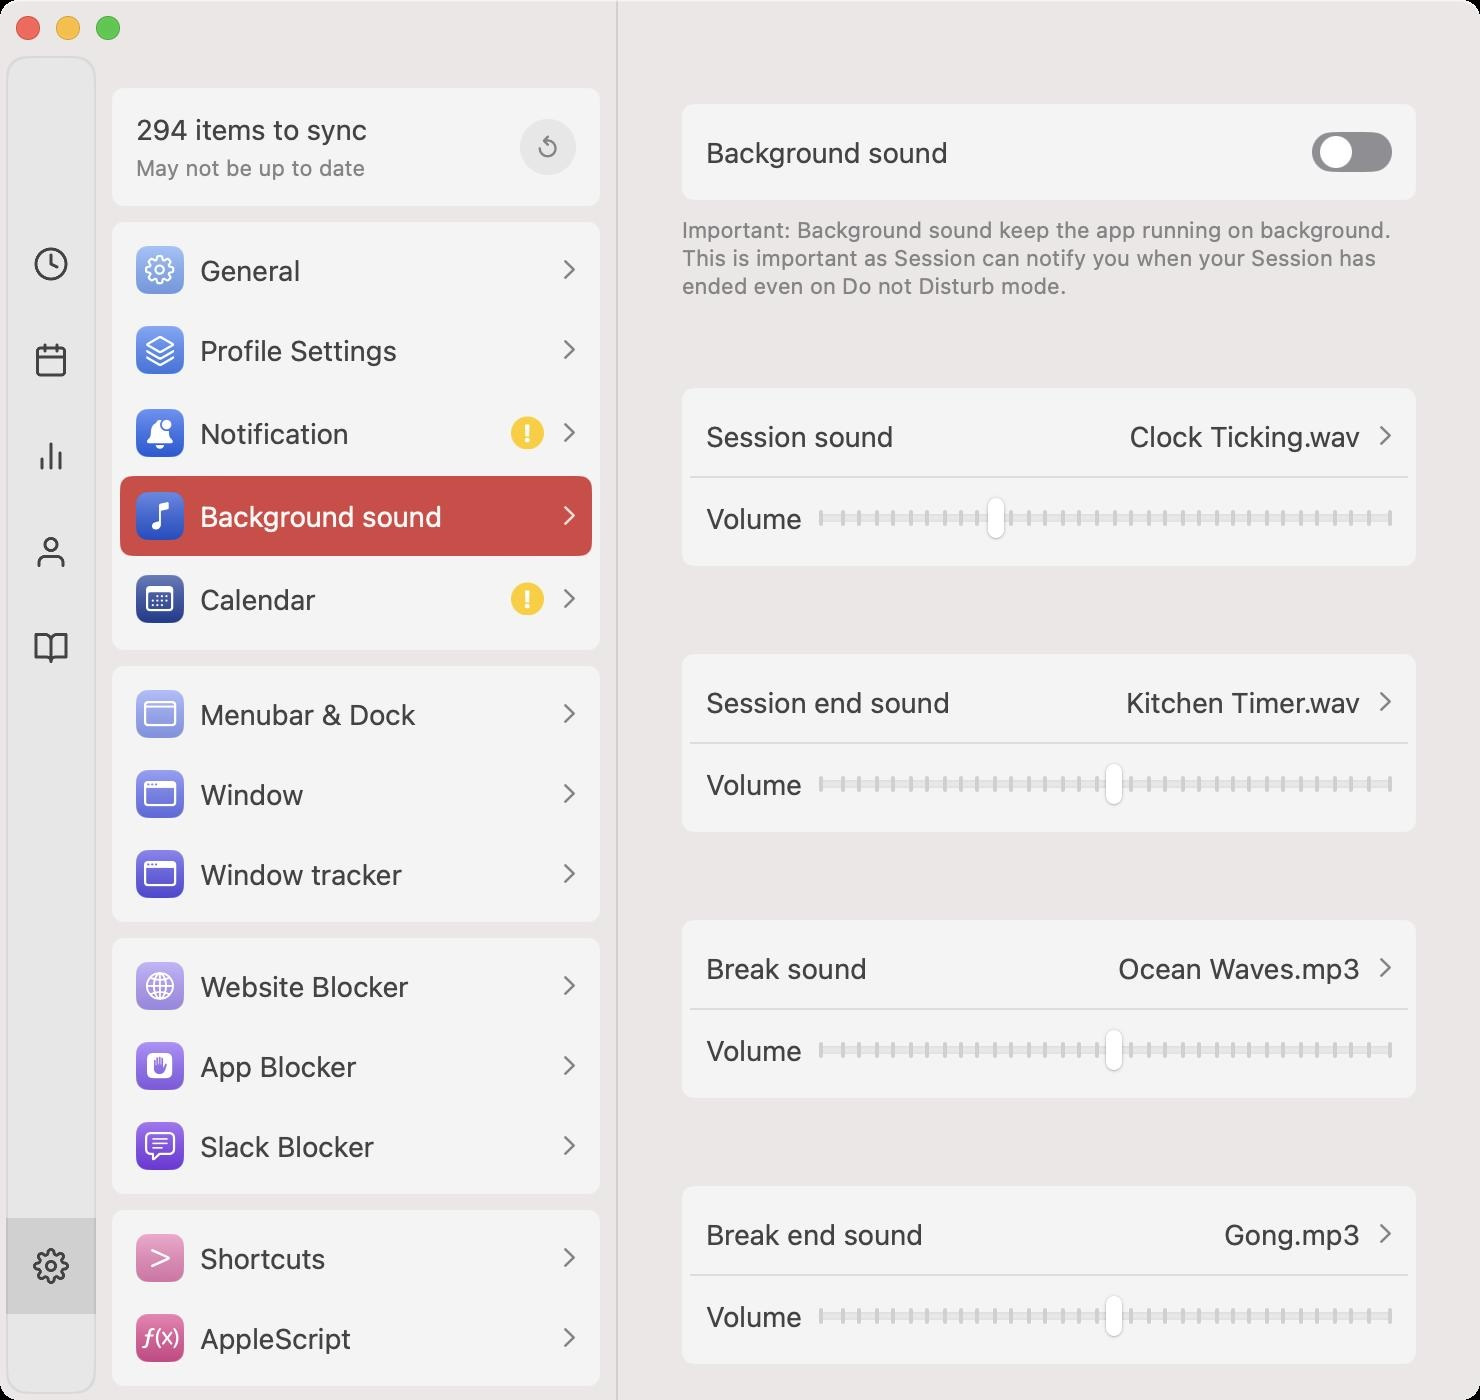
Accessibility tree:
{"name": "Session_Pomodoro_Focus_Timer", "role": "AXWindow", "description": null, "role_description": "standard window", "value": null, "position": "520.00;39.00", "size": "740;700", "children": [{"name": null, "role": "AXGroup", "description": null, "role_description": "group", "value": null, "position": "0.00;0.00", "size": "740;700", "children": [{"name": null, "role": "AXButton", "description": "Close", "role_description": "button", "value": null, "position": "392.00;-148.00", "size": "20;20", "children": []}, {"name": null, "role": "AXButton", "description": "clock", "role_description": "button", "value": null, "position": "3.00;108.00", "size": "45;48", "children": []}, {"name": null, "role": "AXButton", "description": "calendar", "role_description": "button", "value": null, "position": "3.00;156.00", "size": "45;48", "children": []}, {"name": null, "role": "AXButton", "description": "bar-chart-2", "role_description": "button", "value": null, "position": "3.00;204.00", "size": "45;48", "children": []}, {"name": null, "role": "AXButton", "description": "user", "role_description": "button", "value": null, "position": "3.00;252.00", "size": "45;48", "children": []}, {"name": null, "role": "AXButton", "description": "book-open", "role_description": "button", "value": null, "position": "3.00;300.00", "size": "45;48", "children": []}, {"name": null, "role": "AXButton", "description": "settings", "role_description": "button", "value": null, "position": "3.00;609.00", "size": "45;48", "children": []}, {"name": null, "role": "AXScrollArea", "description": null, "role_description": "scroll area", "value": null, "position": "48.00;0.00", "size": "260;700", "children": [{"name": null, "role": "AXStaticText", "description": null, "role_description": "text", "value": "294 items to sync", "position": "68.00;56.00", "size": "116;17", "children": []}, {"name": null, "role": "AXStaticText", "description": null, "role_description": "text", "value": "May not be up to date", "position": "68.00;77.00", "size": "115;14", "children": []}, {"name": null, "role": "AXButton", "description": "↺", "role_description": "button", "value": null, "position": "260.00;59.50", "size": "28;28", "children": []}, {"name": null, "role": "AXButton", "description": "General", "role_description": "button", "value": null, "position": "60.00;115.00", "size": "236;40", "children": []}, {"name": null, "role": "AXButton", "description": "Profile Settings", "role_description": "button", "value": null, "position": "60.00;155.00", "size": "236;40", "children": []}, {"name": null, "role": "AXButton", "description": "Notification, !", "role_description": "button", "value": null, "position": "60.00;195.00", "size": "236;43", "children": []}, {"name": null, "role": "AXButton", "description": "Background sound", "role_description": "button", "value": null, "position": "60.00;238.00", "size": "236;40", "children": []}, {"name": null, "role": "AXButton", "description": "Calendar, !", "role_description": "button", "value": null, "position": "60.00;278.00", "size": "236;43", "children": []}, {"name": null, "role": "AXButton", "description": "Menubar & Dock", "role_description": "button", "value": null, "position": "60.00;337.00", "size": "236;40", "children": []}, {"name": null, "role": "AXButton", "description": "Window", "role_description": "button", "value": null, "position": "60.00;377.00", "size": "236;40", "children": []}, {"name": null, "role": "AXButton", "description": "Window tracker", "role_description": "button", "value": null, "position": "60.00;417.00", "size": "236;40", "children": []}, {"name": null, "role": "AXButton", "description": "Website Blocker", "role_description": "button", "value": null, "position": "60.00;473.00", "size": "236;40", "children": []}, {"name": null, "role": "AXButton", "description": "App Blocker", "role_description": "button", "value": null, "position": "60.00;513.00", "size": "236;40", "children": []}, {"name": null, "role": "AXButton", "description": "Slack Blocker", "role_description": "button", "value": null, "position": "60.00;553.00", "size": "236;40", "children": []}, {"name": null, "role": "AXButton", "description": "Shortcuts", "role_description": "button", "value": null, "position": "60.00;609.00", "size": "236;40", "children": []}, {"name": null, "role": "AXButton", "description": "AppleScript", "role_description": "button", "value": null, "position": "60.00;649.00", "size": "236;40", "children": []}, {"name": null, "role": "AXButton", "description": "Display", "role_description": "button", "value": null, "position": "60.00;705.00", "size": "236;40", "children": []}, {"name": null, "role": "AXButton", "description": "Language", "role_description": "button", "value": null, "position": "60.00;745.00", "size": "236;40", "children": []}, {"name": null, "role": "AXButton", "description": "Keyboard Shortcut", "role_description": "button", "value": null, "position": "60.00;785.00", "size": "236;40", "children": []}, {"name": null, "role": "AXButton", "description": "Account", "role_description": "button", "value": null, "position": "60.00;841.00", "size": "236;40", "children": []}, {"name": null, "role": "AXButton", "description": "Support", "role_description": "button", "value": null, "position": "60.00;881.00", "size": "236;40", "children": []}, {"name": null, "role": "AXButton", "description": "Developer mode", "role_description": "button", "value": null, "position": "60.00;921.00", "size": "236;40", "children": []}, {"name": null, "role": "AXStaticText", "description": null, "role_description": "text", "value": "Session v 2.10.10", "position": "126.25;1009.00", "size": "104;16", "children": []}, {"name": null, "role": "AXStaticText", "description": null, "role_description": "text", "value": "Made with ❤️ by Philip Young", "position": "106.00;1025.00", "size": "144;13", "children": []}, {"name": null, "role": "AXScrollBar", "description": null, "role_description": "scroll bar", "value": 0.0, "position": "292.00;0.00", "size": "16;700", "children": [{"name": null, "role": "AXValueIndicator", "description": null, "role_description": "value indicator", "value": 0.0, "position": "296.00;1.00", "size": "12;462", "children": []}, {"name": null, "role": "AXButton", "description": null, "role_description": "increment arrow button", "value": null, "position": "292.00;0.00", "size": "0;0", "children": []}, {"name": null, "role": "AXButton", "description": null, "role_description": "decrement arrow button", "value": null, "position": "292.00;0.00", "size": "0;0", "children": []}, {"name": null, "role": "AXButton", "description": null, "role_description": "increment page button", "value": null, "position": "296.00;463.00", "size": "12;237", "children": []}, {"name": null, "role": "AXButton", "description": null, "role_description": "decrement page button", "value": null, "position": "296.00;0.00", "size": "12;1", "children": []}]}]}, {"name": null, "role": "AXScrollArea", "description": null, "role_description": "scroll area", "value": null, "position": "309.00;0.00", "size": "431;700", "children": [{"name": null, "role": "AXStaticText", "description": null, "role_description": "text", "value": "Background sound", "position": "353.00;67.50", "size": "121;17", "children": []}, {"name": null, "role": "AXCheckBox", "description": null, "role_description": "toggle button", "value": 0, "position": "656.00;64.00", "size": "40;24", "children": []}, {"name": null, "role": "AXStaticText", "description": null, "role_description": "text", "value": "Important: Background sound keep the app running on background. This is important as Session can notify you when your Session has ended even on Do not Disturb mode.", "position": "341.00;108.00", "size": "358;42", "children": []}, {"name": null, "role": "AXButton", "description": "Session sound, Clock Ticking.wav", "role_description": "button", "value": null, "position": "345.00;201.50", "size": "359;33", "children": []}, {"name": null, "role": "AXStaticText", "description": null, "role_description": "text", "value": "Volume", "position": "353.00;250.50", "size": "48;17", "children": []}, {"name": null, "role": "AXSlider", "description": "Volume", "role_description": "slider", "value": 0.30000001192092896, "position": "409.50;249.00", "size": "286;20", "children": [{"name": null, "role": "AXValueIndicator", "description": null, "role_description": "value indicator", "value": 0.30000001192092896, "position": "492.00;247.00", "size": "12;28", "children": []}]}, {"name": null, "role": "AXButton", "description": "Session end sound, Kitchen Timer.wav", "role_description": "button", "value": null, "position": "345.00;334.50", "size": "359;33", "children": []}, {"name": null, "role": "AXStaticText", "description": null, "role_description": "text", "value": "Volume", "position": "353.00;383.50", "size": "48;17", "children": []}, {"name": null, "role": "AXSlider", "description": "Volume", "role_description": "slider", "value": 0.5, "position": "409.50;382.00", "size": "286;20", "children": [{"name": null, "role": "AXValueIndicator", "description": null, "role_description": "value indicator", "value": 0.5, "position": "551.00;380.00", "size": "12;28", "children": []}]}, {"name": null, "role": "AXButton", "description": "Break sound, Ocean Waves.mp3", "role_description": "button", "value": null, "position": "345.00;467.50", "size": "359;33", "children": []}, {"name": null, "role": "AXStaticText", "description": null, "role_description": "text", "value": "Volume", "position": "353.00;516.50", "size": "48;17", "children": []}, {"name": null, "role": "AXSlider", "description": "Volume", "role_description": "slider", "value": 0.5, "position": "409.50;515.00", "size": "286;20", "children": [{"name": null, "role": "AXValueIndicator", "description": null, "role_description": "value indicator", "value": 0.5, "position": "551.00;513.00", "size": "12;28", "children": []}]}, {"name": null, "role": "AXButton", "description": "Break end sound, Gong.mp3", "role_description": "button", "value": null, "position": "345.00;600.50", "size": "359;33", "children": []}, {"name": null, "role": "AXStaticText", "description": null, "role_description": "text", "value": "Volume", "position": "353.00;649.50", "size": "48;17", "children": []}, {"name": null, "role": "AXSlider", "description": "Volume", "role_description": "slider", "value": 0.5, "position": "409.50;648.00", "size": "286;20", "children": [{"name": null, "role": "AXValueIndicator", "description": null, "role_description": "value indicator", "value": 0.5, "position": "551.00;646.00", "size": "12;28", "children": []}]}, {"name": null, "role": "AXButton", "description": "CUSTOMIZE PROFILE SETTINGS", "role_description": "button", "value": null, "position": "345.00;730.00", "size": "359;36", "children": []}, {"name": null, "role": "AXStaticText", "description": null, "role_description": "text", "value": "Some settings are moved to Profile. It's now possible to customize duration, notifications, distraction blocker, etc based on intention and category combination", "position": "341.00;778.00", "size": "367;42", "children": []}, {"name": null, "role": "AXScrollBar", "description": null, "role_description": "scroll bar", "value": 0.0, "position": "724.00;0.00", "size": "16;700", "children": [{"name": null, "role": "AXValueIndicator", "description": null, "role_description": "value indicator", "value": 0.0, "position": "728.00;1.00", "size": "12;562", "children": []}, {"name": null, "role": "AXButton", "description": null, "role_description": "increment arrow button", "value": null, "position": "724.00;0.00", "size": "0;0", "children": []}, {"name": null, "role": "AXButton", "description": null, "role_description": "decrement arrow button", "value": null, "position": "724.00;0.00", "size": "0;0", "children": []}, {"name": null, "role": "AXButton", "description": null, "role_description": "increment page button", "value": null, "position": "728.00;564.00", "size": "12;136", "children": []}, {"name": null, "role": "AXButton", "description": null, "role_description": "decrement page button", "value": null, "position": "728.00;0.00", "size": "12;1", "children": []}]}]}]}, {"name": null, "role": "AXButton", "description": null, "role_description": "close button", "value": null, "position": "7.00;6.00", "size": "14;16", "children": []}, {"name": null, "role": "AXButton", "description": null, "role_description": "full screen button", "value": null, "position": "47.00;6.00", "size": "14;16", "children": [{"name": null, "role": "AXGroup", "description": null, "role_description": "group", "value": null, "position": "47.00;6.00", "size": "14;16", "children": [{"name": null, "role": "AXGroup", "description": null, "role_description": "group", "value": null, "position": "47.00;6.00", "size": "14;16", "children": []}]}]}, {"name": null, "role": "AXButton", "description": null, "role_description": "minimize button", "value": null, "position": "27.00;6.00", "size": "14;16", "children": []}]}